Interaction volume radius: 10 \u00c5
Interaction volume height: 20 \u00c5
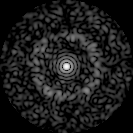
Disorder parameter: 0.8357